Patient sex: M
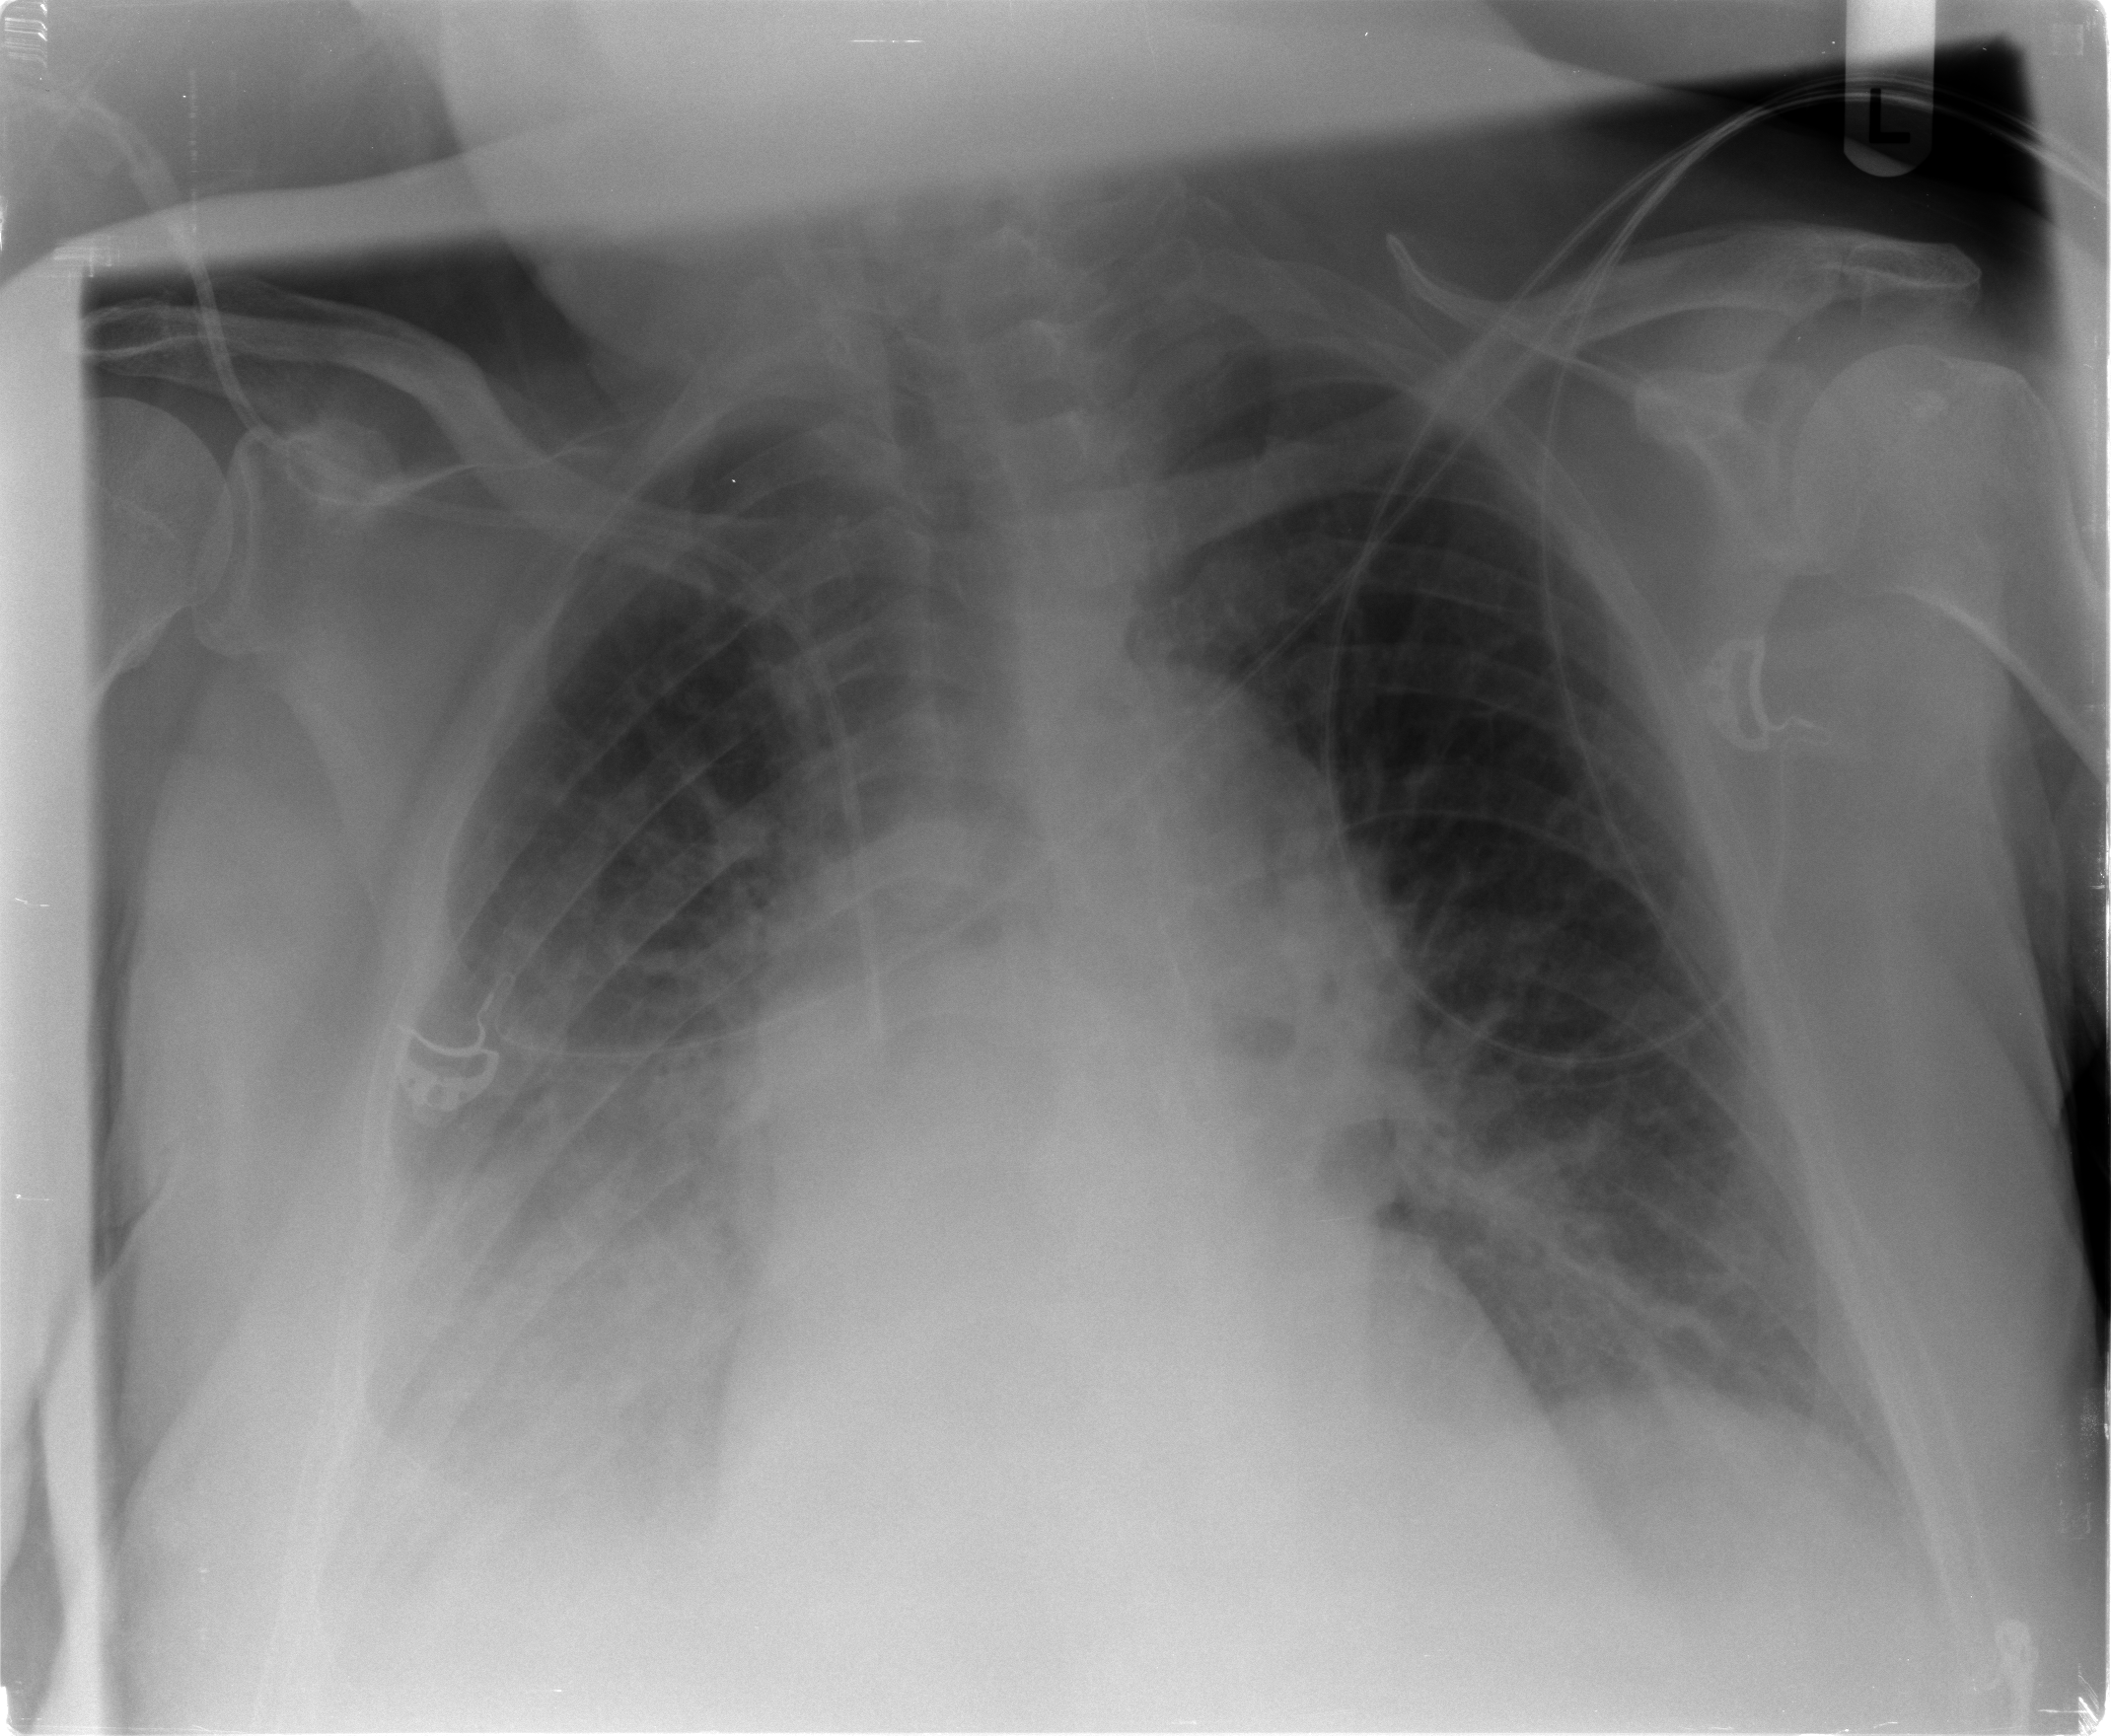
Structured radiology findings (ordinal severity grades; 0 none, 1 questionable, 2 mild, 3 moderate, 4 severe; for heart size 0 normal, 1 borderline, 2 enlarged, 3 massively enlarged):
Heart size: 2
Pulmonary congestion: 2
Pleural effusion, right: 3
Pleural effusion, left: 1
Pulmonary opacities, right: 2
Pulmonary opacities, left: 2
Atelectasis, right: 3
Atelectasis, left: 2